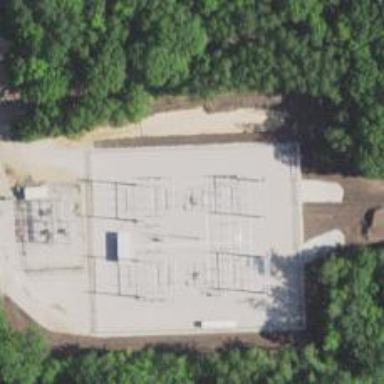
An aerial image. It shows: Switch for power supply.